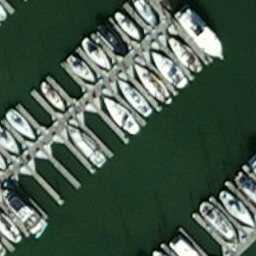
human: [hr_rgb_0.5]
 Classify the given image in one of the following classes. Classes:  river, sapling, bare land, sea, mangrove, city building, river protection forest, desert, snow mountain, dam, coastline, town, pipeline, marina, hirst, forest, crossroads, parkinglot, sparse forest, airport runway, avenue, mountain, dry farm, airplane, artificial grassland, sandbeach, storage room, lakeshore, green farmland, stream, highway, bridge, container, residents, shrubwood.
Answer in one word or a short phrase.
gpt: marina